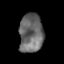
Tissue: prostate
Cell type: T cells
Senescence score: 0.3017
Nuclear area (px): 913
Mean DAPI intensity: 105.216